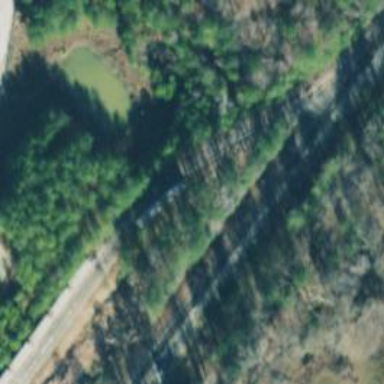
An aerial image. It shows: Rail spur service.